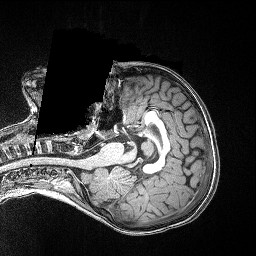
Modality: T1w
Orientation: axial